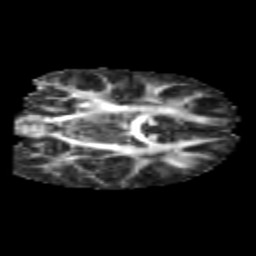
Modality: FA
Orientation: coronal
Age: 6
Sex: male
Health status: healthy